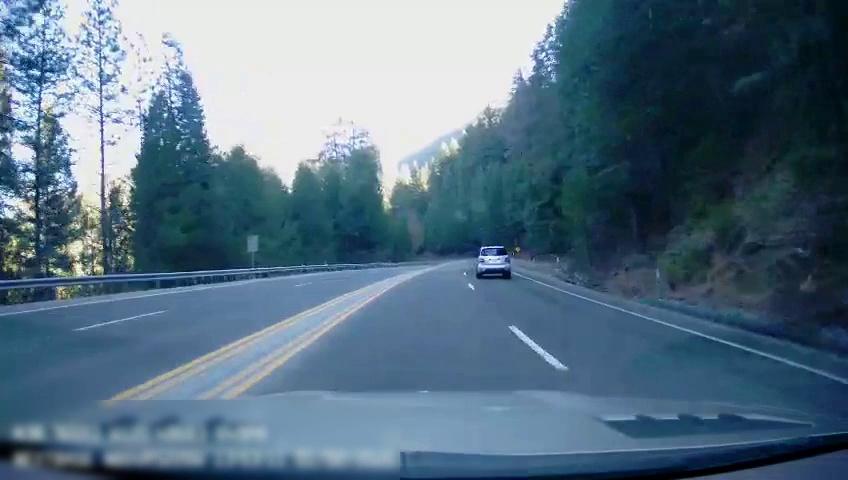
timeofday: Day
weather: Sunny
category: Drivable Space
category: Vehicles | SUV
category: Lanes | Current Lane
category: Lanes | Alternate Lane
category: Lanes | Current Lane
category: Lanes | Alternate Lane
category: Lanes | Opposite Lane
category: Lanes | Opposite Lane
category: Lanes | Opposite Lane
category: Lanes | Opposite Lane